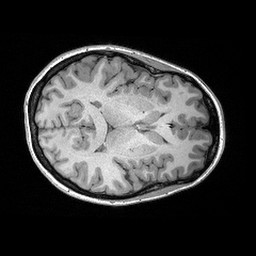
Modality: T1w
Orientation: axial
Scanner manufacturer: siemens
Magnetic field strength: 3 T
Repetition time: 2.3 s
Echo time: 0.00298 s